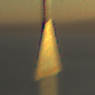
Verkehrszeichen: Lichtzeichenanlage
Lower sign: ZeitangabenMitBeschraenkungAufWochentage3
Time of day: SunriseSunset
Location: Outdoor (RoadRail)
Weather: PartlyCloudy
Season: NotSpecified
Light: Natural